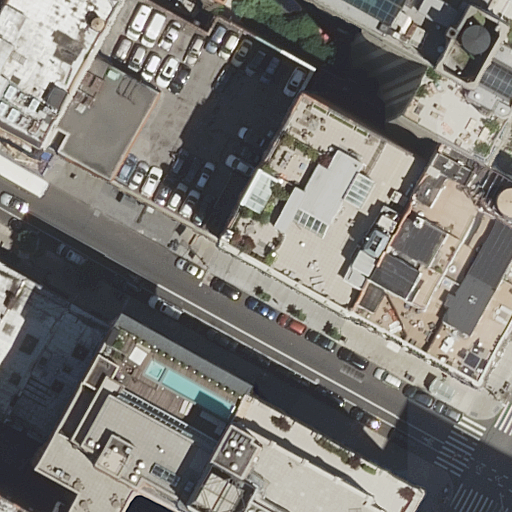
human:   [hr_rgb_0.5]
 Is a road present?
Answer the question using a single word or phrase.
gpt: yes

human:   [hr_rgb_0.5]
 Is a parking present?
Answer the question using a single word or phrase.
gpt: yes

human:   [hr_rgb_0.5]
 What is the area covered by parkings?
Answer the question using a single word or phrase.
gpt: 1536m2

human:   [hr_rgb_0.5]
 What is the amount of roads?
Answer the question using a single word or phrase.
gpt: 2

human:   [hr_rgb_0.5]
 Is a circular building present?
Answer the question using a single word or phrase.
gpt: no

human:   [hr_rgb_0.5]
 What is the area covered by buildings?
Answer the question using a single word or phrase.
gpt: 6551m2

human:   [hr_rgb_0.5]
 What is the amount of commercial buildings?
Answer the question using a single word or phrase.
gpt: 0

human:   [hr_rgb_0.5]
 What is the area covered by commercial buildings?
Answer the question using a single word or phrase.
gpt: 0m2

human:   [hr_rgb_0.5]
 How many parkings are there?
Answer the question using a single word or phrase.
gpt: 1

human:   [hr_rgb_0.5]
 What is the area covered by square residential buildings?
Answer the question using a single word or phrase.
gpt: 0m2

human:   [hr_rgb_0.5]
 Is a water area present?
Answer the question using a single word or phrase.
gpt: no

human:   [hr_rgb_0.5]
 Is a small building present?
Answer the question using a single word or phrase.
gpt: yes

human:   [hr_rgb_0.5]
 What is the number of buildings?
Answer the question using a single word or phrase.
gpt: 11

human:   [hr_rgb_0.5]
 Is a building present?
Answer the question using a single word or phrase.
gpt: yes

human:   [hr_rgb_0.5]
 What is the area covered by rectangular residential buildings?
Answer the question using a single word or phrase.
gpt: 5336m2

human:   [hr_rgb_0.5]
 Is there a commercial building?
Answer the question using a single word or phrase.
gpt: no

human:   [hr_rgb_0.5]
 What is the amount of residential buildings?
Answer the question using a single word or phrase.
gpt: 11

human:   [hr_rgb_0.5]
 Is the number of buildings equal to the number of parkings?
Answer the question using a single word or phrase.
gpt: no

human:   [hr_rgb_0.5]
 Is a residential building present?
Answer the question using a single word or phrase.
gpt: yes

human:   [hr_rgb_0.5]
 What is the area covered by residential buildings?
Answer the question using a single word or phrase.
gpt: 6551m2

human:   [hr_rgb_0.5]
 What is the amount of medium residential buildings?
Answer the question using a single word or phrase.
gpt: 4

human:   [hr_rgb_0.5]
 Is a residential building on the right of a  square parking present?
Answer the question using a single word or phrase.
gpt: no

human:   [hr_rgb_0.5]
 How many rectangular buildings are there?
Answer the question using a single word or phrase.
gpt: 10

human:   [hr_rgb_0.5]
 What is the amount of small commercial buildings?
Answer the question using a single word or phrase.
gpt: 0

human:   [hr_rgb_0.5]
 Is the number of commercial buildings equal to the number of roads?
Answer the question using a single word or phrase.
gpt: no

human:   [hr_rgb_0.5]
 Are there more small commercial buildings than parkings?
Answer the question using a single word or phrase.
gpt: no

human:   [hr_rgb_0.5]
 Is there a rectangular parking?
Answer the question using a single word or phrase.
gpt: yes

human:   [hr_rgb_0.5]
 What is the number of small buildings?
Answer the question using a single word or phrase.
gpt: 2

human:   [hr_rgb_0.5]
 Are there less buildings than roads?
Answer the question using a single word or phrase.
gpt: no

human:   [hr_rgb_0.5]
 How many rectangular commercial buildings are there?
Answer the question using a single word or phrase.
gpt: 0

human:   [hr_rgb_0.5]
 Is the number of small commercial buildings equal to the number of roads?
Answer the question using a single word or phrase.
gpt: no

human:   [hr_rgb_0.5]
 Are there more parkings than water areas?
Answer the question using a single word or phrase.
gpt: yes

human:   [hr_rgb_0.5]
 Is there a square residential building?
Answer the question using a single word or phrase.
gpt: no

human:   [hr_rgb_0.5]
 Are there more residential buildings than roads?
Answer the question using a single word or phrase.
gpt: yes

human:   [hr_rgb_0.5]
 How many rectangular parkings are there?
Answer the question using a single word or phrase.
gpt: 1

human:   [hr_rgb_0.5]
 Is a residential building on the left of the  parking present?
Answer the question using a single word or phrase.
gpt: yes

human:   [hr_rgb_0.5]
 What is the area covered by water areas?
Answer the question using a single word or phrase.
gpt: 0m2

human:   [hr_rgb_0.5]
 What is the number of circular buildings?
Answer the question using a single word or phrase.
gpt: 0

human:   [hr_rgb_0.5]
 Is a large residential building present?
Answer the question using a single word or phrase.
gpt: yes

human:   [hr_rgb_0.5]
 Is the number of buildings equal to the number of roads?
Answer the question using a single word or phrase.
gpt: no

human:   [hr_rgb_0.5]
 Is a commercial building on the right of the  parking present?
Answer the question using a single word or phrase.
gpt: no

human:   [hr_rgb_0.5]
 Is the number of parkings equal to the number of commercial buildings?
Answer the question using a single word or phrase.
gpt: no

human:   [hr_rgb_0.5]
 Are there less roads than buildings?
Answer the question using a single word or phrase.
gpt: yes

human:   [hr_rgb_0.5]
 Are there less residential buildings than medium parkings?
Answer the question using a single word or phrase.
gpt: no

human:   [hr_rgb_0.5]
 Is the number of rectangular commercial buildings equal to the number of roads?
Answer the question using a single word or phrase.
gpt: no

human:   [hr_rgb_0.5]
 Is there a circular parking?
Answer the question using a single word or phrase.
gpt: no

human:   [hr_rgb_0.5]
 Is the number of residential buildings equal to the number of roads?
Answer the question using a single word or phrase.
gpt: no

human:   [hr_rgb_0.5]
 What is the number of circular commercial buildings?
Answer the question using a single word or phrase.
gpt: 0

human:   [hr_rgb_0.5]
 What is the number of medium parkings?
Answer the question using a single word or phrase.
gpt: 0

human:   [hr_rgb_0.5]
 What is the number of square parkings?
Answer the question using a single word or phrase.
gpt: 0

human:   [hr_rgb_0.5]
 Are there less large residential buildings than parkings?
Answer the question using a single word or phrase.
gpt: no

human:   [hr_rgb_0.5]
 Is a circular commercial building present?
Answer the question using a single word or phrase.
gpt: no

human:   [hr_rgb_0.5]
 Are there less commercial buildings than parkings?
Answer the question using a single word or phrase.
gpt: yes

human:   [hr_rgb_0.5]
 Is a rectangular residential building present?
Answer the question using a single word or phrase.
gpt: yes

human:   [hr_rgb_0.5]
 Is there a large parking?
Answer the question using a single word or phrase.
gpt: yes

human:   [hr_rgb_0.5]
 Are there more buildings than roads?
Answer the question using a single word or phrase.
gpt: yes

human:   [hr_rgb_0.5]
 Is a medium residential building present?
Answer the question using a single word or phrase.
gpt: yes

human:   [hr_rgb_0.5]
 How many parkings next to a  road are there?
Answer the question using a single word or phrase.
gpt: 1

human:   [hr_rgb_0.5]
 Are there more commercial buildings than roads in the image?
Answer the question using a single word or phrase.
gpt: no

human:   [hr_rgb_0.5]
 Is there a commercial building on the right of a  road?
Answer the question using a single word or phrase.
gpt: no

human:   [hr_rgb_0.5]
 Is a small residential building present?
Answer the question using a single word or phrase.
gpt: yes

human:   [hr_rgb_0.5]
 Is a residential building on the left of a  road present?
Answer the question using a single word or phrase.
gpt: yes

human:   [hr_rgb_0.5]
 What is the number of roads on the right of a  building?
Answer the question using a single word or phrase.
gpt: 1

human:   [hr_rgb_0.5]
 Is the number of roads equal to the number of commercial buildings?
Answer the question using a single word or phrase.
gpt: no